Question: I have a $.each method that searches through a JSON to find the variable and I am using this code:
'''
$.each(heroes_json.heroes, function(key, val){
if(val.id == hero){
hero = val.localized_name;
console.log("Hero name is "+hero);
return;
}
else{
console.log("Wrong hero, skipping...");
}
});
'''
The problem however is that I get this in my console log:

So from what I understand, the $.each method is, as described, going over every object in the JSON. How can it be made so that when the desired variable (in this case 'hero') is found, that it stops the each method? I am assuming that this is desired for performance purposes?
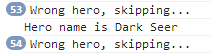
Answer: You need to return false from the each handler method to stop further processing of the loop
'''
$.each(heroes_json.heroes, function (key, val) {
if (val.id == hero) {
hero = val.localized_name;
console.log("Hero name is " + hero);
//return false to stop the loop
return false;
} else {
console.log("Wrong hero, skipping...");
}
});
'''
<URL>
> We can break the $.each() loop at a particular iteration by making the
callback function return false. Returning non-false is the same as a
continue statement in a for loop; it will skip immediately to the next
iteration.